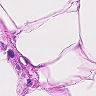
Metastatic tissue present: no